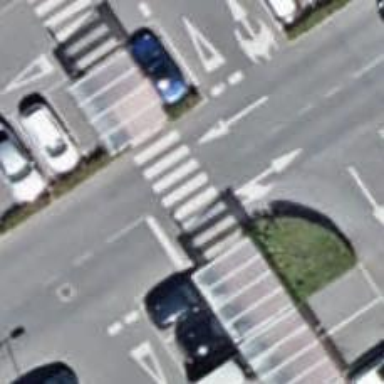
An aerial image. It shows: Uncontrolled crossing on the road.